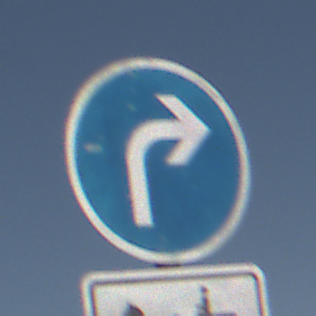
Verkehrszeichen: VorgeschriebeneFahrtrichtungRechts
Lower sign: MehrspurigeFahrzeugeFrei9
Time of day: Midday
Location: Outdoor (Nature)
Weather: Clear
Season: NotSpecified
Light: Natural